Interaction volume radius: 5 \u00c5
Interaction volume height: 10 \u00c5
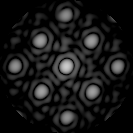
Disorder parameter: 0.08092